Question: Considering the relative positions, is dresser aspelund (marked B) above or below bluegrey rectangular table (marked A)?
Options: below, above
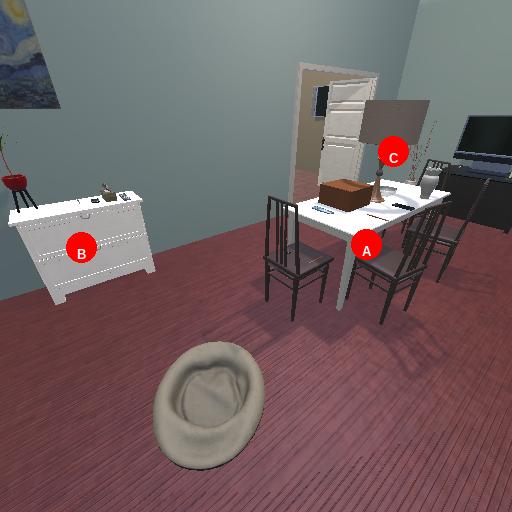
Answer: below